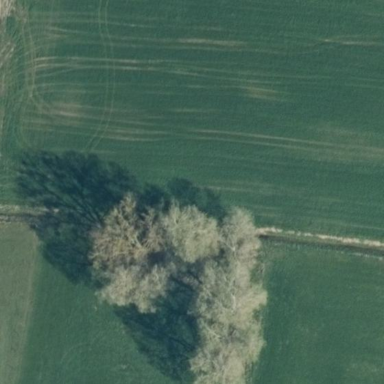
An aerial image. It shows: Beautiful woodland area.